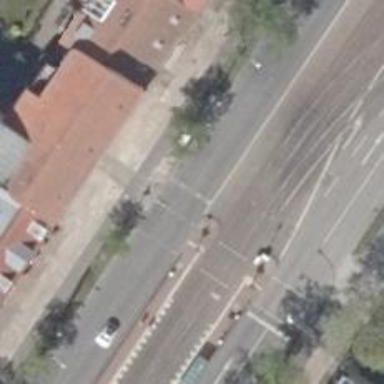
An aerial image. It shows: Road with traffic signals.